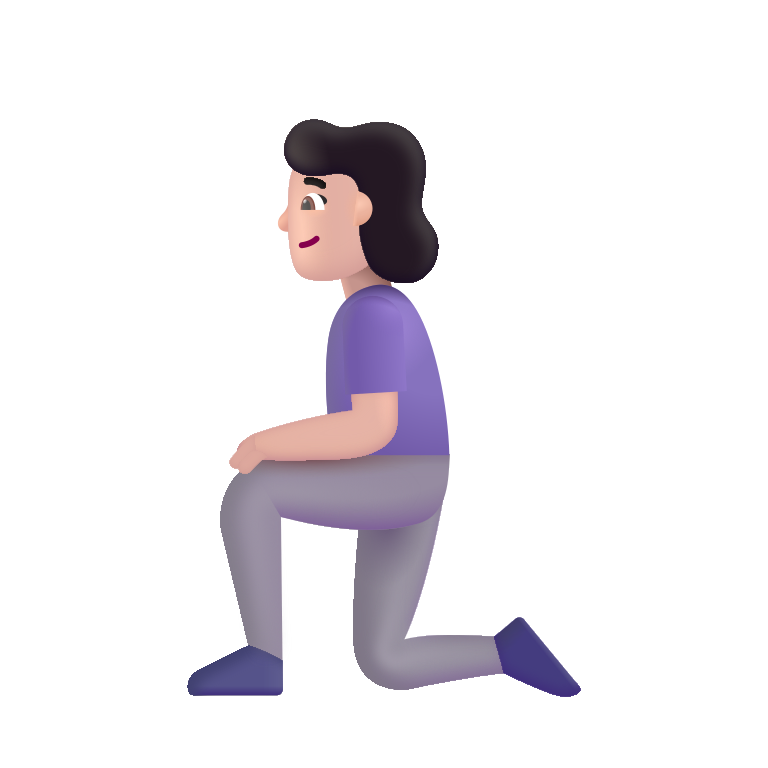
woman kneeling color light